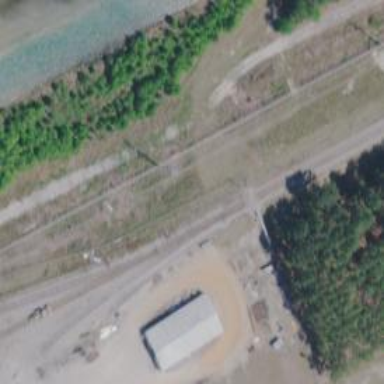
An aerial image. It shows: Railway track.